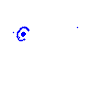
Particle: electron